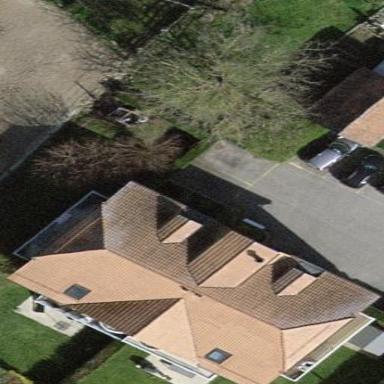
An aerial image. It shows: Residential building.